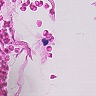
Metastatic tissue present: no